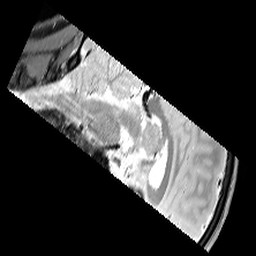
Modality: PDw
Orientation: sagittal
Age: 23
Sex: male
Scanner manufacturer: siemens
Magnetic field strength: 3 T
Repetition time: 6.49 s
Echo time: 0.016 s